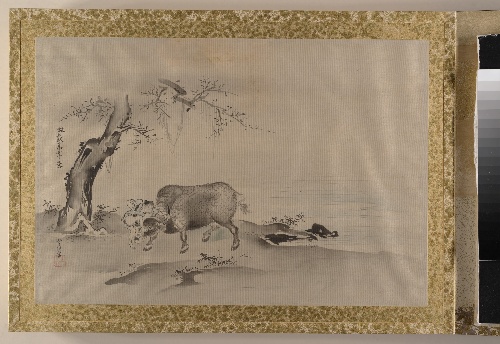
Artist: Chen Rong|Danzhirui|Jin Dashou|Wang Yuan|Muqi|Guo Xi|Zhang Yüehu|Luochuang|Ren Renfa|Luo Xinzhong|Wen Tong|Xia Yong|Fan Anren|Cinshan|Kongshan|Su Xianzu|Li Anzhong|Xuejian|Wang Moji|Daisong|Zhao Mengfu|Kano Tsunenobu|Yintuoluo|Wang Lipen|Po Citing|Puming|Sheng Mao|Yan Ciping
Artist bio: active 1235–62|active early 14th century|active 13th century|Chinese, ca. 1280–after 1349|Chinese, active ca. 1250–80|Chinese, ca. 1000–ca. 1090|active 13th century|active 13th century|Chinese, 1255–1328|active 13th century|Chinese, 1019–1079|Chinese, active mid-14th century|active 13th century| | | |active 12th century|active 14th century|699–759|Chinese, 727–779|Chinese, 1254–1322|Japanese, 1636–1713|Chinese, active 13th century|Chinese, born late Yuan, active early Ming dynasty|Chinese, died 1337(?); active first half of the 14th century|Chinese, active 14th century|Chinese, active ca. 1310–1360|Chibese, active 12th century
Date: 17th century
Object type: Album
Classification: Paintings
Medium: Album of thirty paintings; ink and color on silk
Culture: Japan
Period: Edo period (1615–1868)
Dimensions: 11 7/16 x 16 3/4 in. (29 x 42.5 cm)
Department: Asian Art
Credit line: Gift of Mr. and Mrs. Harry Rubin, 1972
Accession year: 1972
Repository: Metropolitan Museum of Art, New York, NY
Tags: Buffalos